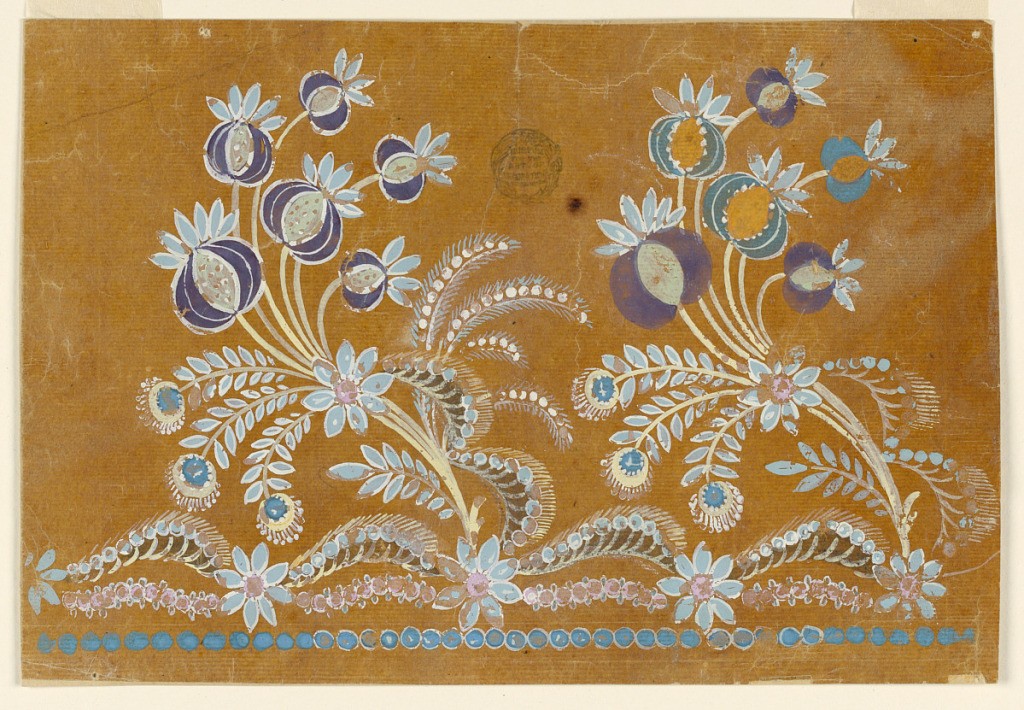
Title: Design for an Embroidered Horizontal Border of the "Fabrique de St. Ruf," Unfinished
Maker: Fabrique de Saint Ruf, Lyon, France
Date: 1805–1815
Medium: Brush and gouache on glazed tracing paper pasted on paper
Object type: Drawing
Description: An unnatural flower bough rises from every other of a blossom rosette, which are connected between each other by a fantastical leaf and garland. A row of beads is at the bottom. Two repeats are shown.